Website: walmart
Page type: cart
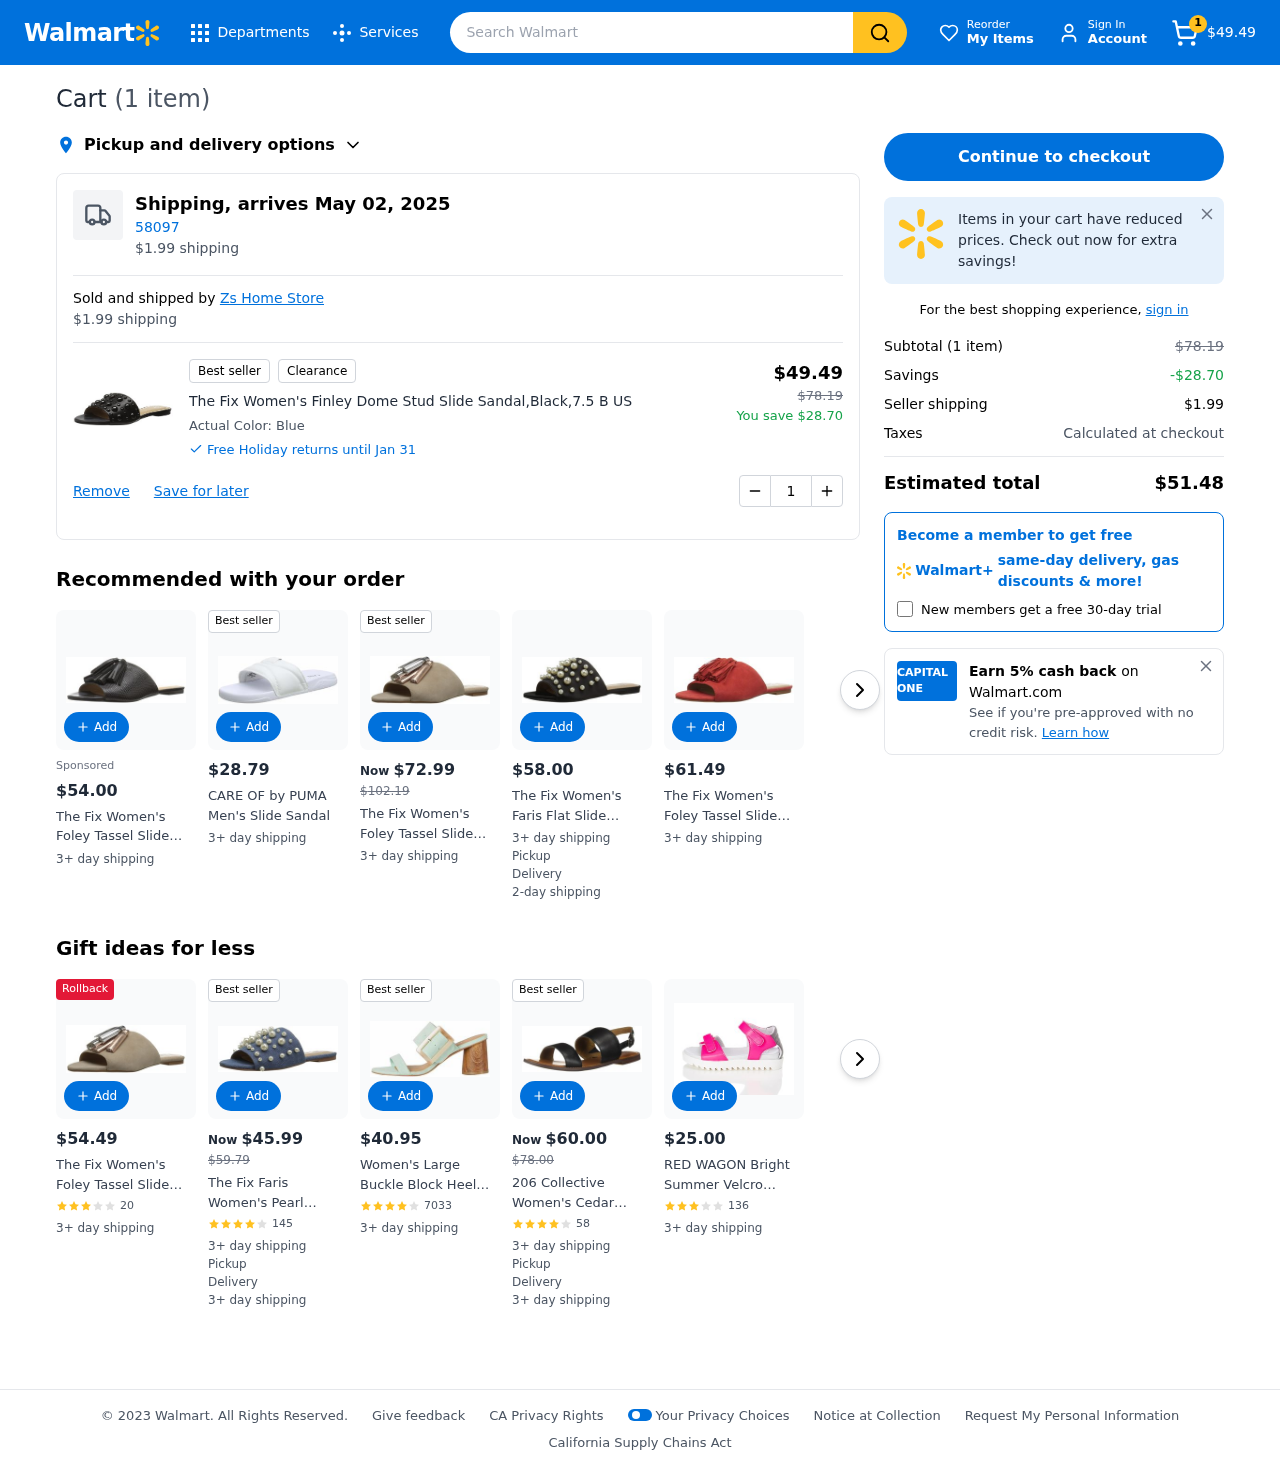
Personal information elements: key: PII_POSTCODE
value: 58097
Product elements: key: PRODUCT1_NAME
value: The Fix Women's Finley Dome Stud Slide Sandal,Black,7.5 B US
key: PRODUCT1_PRICE
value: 49.49
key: PRODUCT1_QUANTITY
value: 1
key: PRODUCT1_ORIGINAL_PRICE
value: $78.19
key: PRODUCT1_SAVINGS
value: $28.70
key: PRODUCT1_SAVINGS
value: -$28.70
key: PRODUCT2_PRICE
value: $54.00
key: PRODUCT2_NAME
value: The Fix Women's Foley Tassel Slide Sandal, Black, 6.5 B US
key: PRODUCT3_PRICE
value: $28.79
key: PRODUCT3_NAME
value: CARE OF by PUMA Men's Slide Sandal
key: PRODUCT4_PRICE
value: $72.99
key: PRODUCT4_ORIGINAL_PRICE
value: $102.19
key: PRODUCT4_NAME
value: The Fix Women's Foley Tassel Slide Sandal, Taupe, 11 B US
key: PRODUCT5_PRICE
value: $58.00
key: PRODUCT5_NAME
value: The Fix Women's Faris Flat Slide Sandal with Pearls, Black Satin, 7.5 B US
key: PRODUCT6_PRICE
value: $61.49
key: PRODUCT6_NAME
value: The Fix Women's Foley Tassel Slide Sandal, Bright Orange, 9 B US
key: PRODUCT7_PRICE
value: $54.49
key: PRODUCT7_NAME
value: The Fix Women's Foley Tassel Slide Sandal, Taupe, 8 B US
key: PRODUCT7_NUM_RATINGS
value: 20
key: PRODUCT8_PRICE
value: $45.99
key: PRODUCT8_ORIGINAL_PRICE
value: $59.79
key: PRODUCT8_NAME
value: The Fix Faris Women's Pearl Sandal - -
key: PRODUCT8_NUM_RATINGS
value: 145
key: PRODUCT9_PRICE
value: $40.95
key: PRODUCT9_NAME
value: Women's Large Buckle Block Heel Sandal Open Toe, Mint Green, US 7
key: PRODUCT9_NUM_RATINGS
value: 7033
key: PRODUCT10_PRICE
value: $60.00
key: PRODUCT10_ORIGINAL_PRICE
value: $78.00
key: PRODUCT10_NAME
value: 206 Collective Women's Cedar Casual Double Band Sandal, Black Leather, 11 B US
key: PRODUCT10_NUM_RATINGS
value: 58
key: PRODUCT11_PRICE
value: $25.00
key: PRODUCT11_NAME
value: RED WAGON Bright Summer Velcro Strap, Girls’ Ankle Strap Sandals
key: PRODUCT11_NUM_RATINGS
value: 136
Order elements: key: ORDER_NUM_ITEMS
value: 1
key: ORDER_NUM_ITEMS
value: (1 item)
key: ORDER_SUBTOTAL
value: $49.49
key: ORDER_DELIVERY_DATE
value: Shipping, arrives May 02, 2025
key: ORDER_SHIPPING_COST
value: $1.99
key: ORDER_TOTAL
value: $51.48
Search elements: key: HEADER_SEARCH
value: Search Walmart